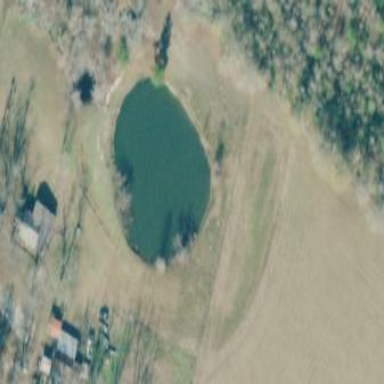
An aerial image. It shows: Pond with natural water.